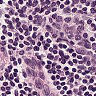
Metastatic tissue present: no